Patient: sex M, age 25
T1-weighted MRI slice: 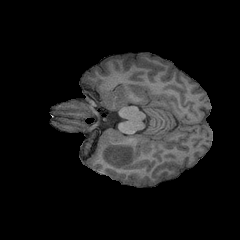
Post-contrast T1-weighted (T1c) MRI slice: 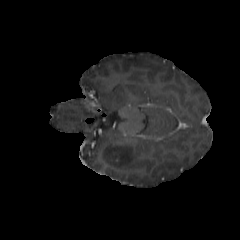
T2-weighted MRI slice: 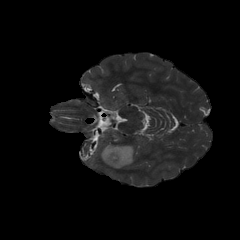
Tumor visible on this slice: yes
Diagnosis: Astrocytoma, IDH-mutant
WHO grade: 2